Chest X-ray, PA view. Patient: 23 years old, sex F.
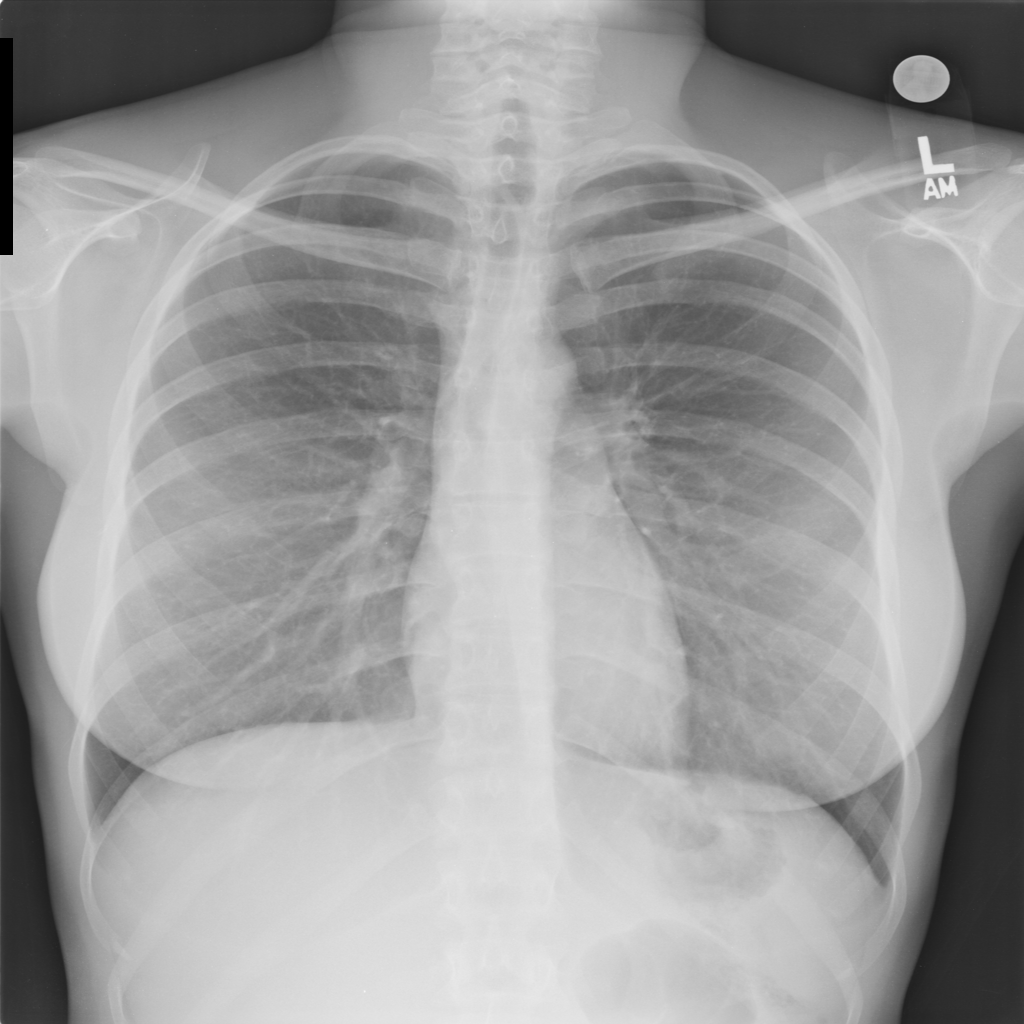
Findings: No Finding